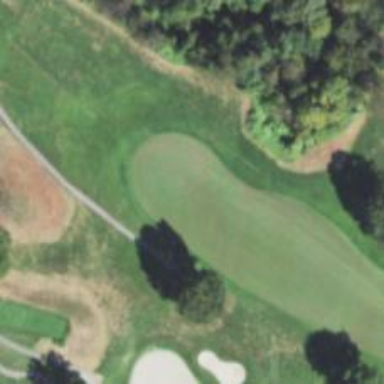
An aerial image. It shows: Golf hole.